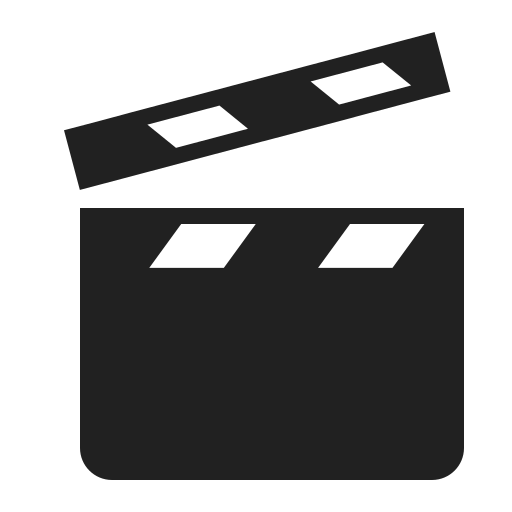
clapper board high contrast